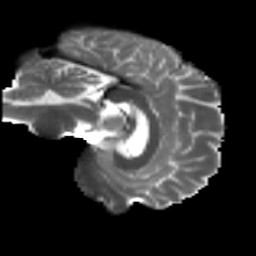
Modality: T2w
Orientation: sagittal
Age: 26
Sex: male
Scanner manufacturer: ge
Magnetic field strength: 3 T
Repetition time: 7.8 s
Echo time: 0.0618 s